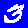
Digit: 3